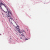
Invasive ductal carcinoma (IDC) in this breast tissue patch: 0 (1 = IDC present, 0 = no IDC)